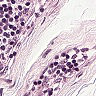
Metastatic tissue present: no